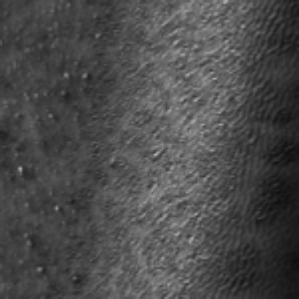
Label: frost